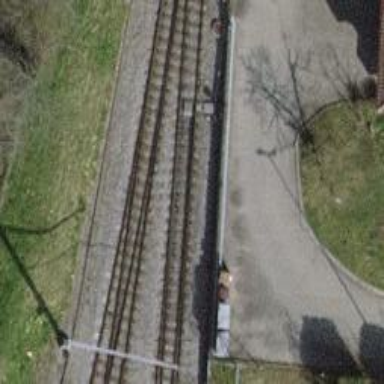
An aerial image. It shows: Railway switch.